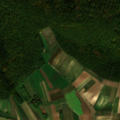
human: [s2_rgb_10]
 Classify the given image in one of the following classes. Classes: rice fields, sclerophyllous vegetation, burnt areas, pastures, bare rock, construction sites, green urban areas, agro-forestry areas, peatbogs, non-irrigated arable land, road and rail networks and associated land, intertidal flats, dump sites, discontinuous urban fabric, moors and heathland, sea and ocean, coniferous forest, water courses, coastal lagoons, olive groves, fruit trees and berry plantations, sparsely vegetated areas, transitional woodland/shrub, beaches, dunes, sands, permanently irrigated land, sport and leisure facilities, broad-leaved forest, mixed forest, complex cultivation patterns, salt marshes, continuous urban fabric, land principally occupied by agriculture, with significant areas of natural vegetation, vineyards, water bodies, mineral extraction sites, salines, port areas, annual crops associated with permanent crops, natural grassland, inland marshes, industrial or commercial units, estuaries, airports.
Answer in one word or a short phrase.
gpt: non-irrigated arable land, vineyards, broad-leaved forest